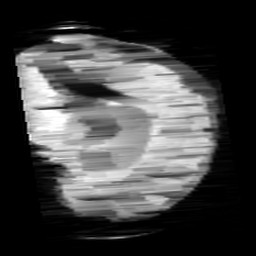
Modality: minIP
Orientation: sagittal
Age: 9
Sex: male
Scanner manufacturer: siemens
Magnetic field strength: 3 T
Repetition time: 0.027 s
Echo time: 0.02 s